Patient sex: F
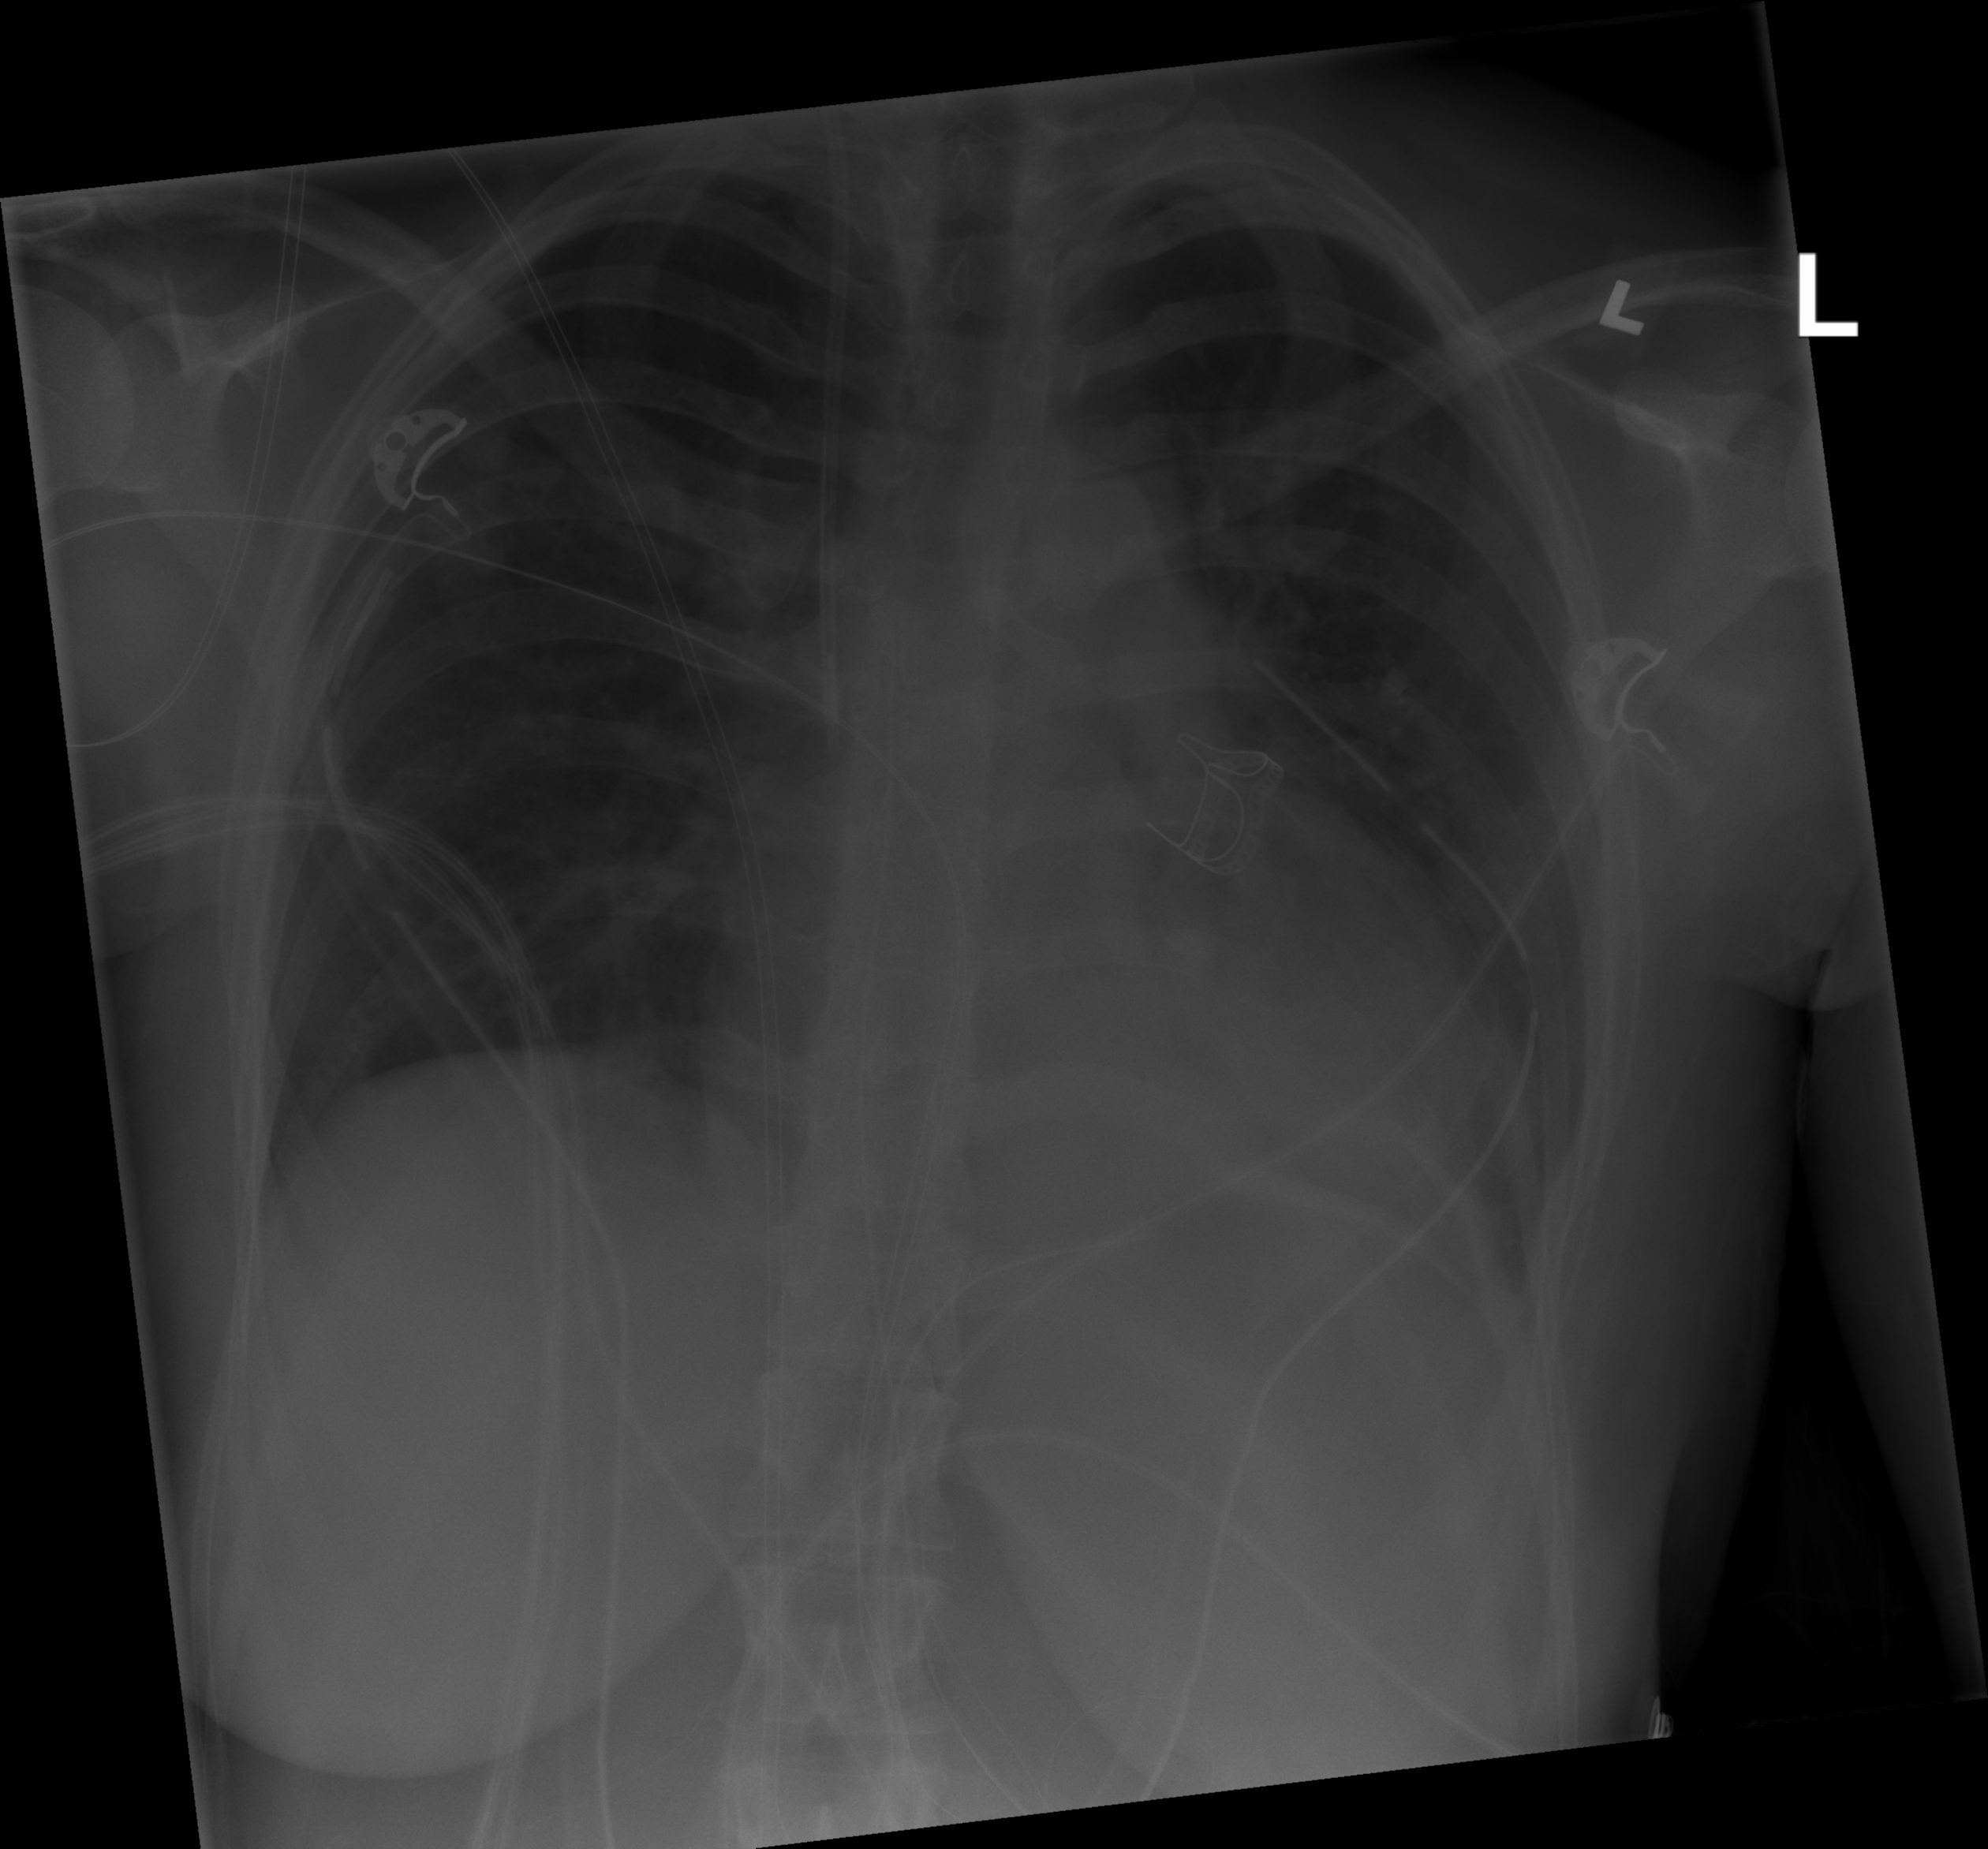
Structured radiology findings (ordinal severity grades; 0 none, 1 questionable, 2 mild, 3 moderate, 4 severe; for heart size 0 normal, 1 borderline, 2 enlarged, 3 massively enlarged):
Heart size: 2
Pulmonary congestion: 2
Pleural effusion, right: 0
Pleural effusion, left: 0
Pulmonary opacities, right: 0
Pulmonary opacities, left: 0
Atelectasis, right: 0
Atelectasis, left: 2